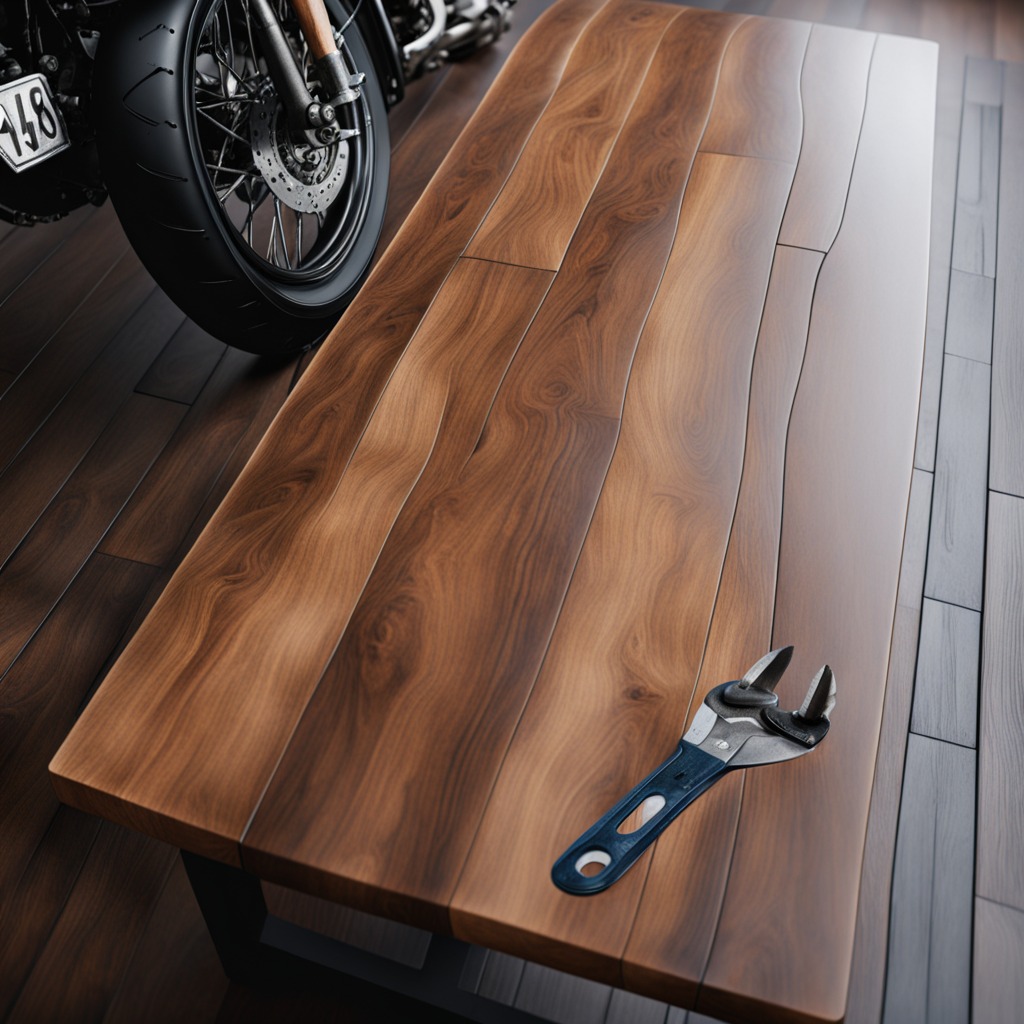
An wrench is lying on the oil-spilled wooden table in a vintage motorcycle garage.